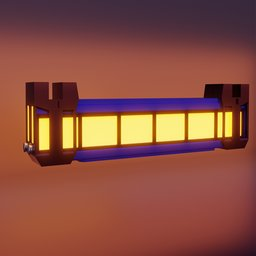
Label: mechanical